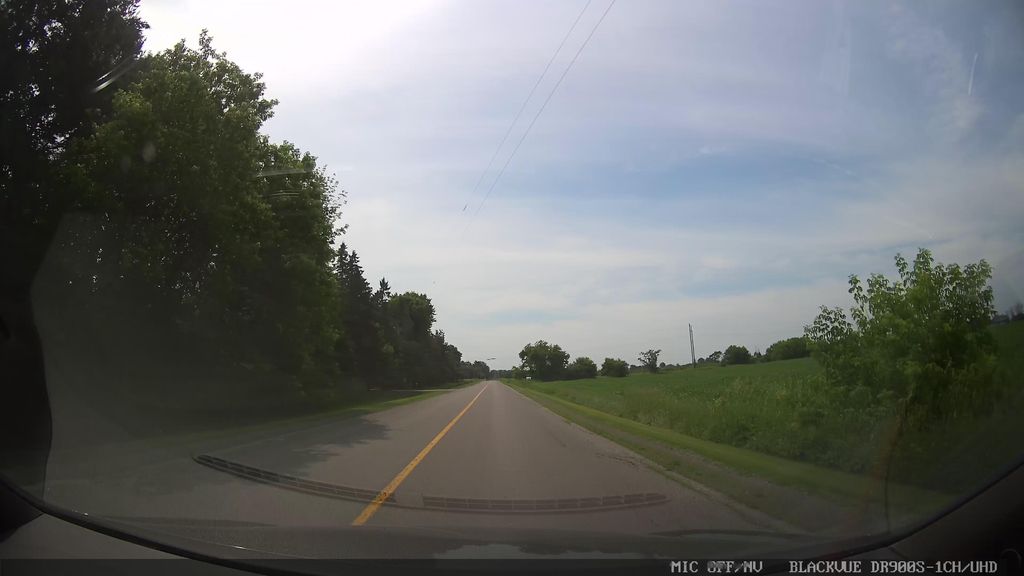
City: ottawa-gatineau